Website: apple-inc
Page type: customer-info-address
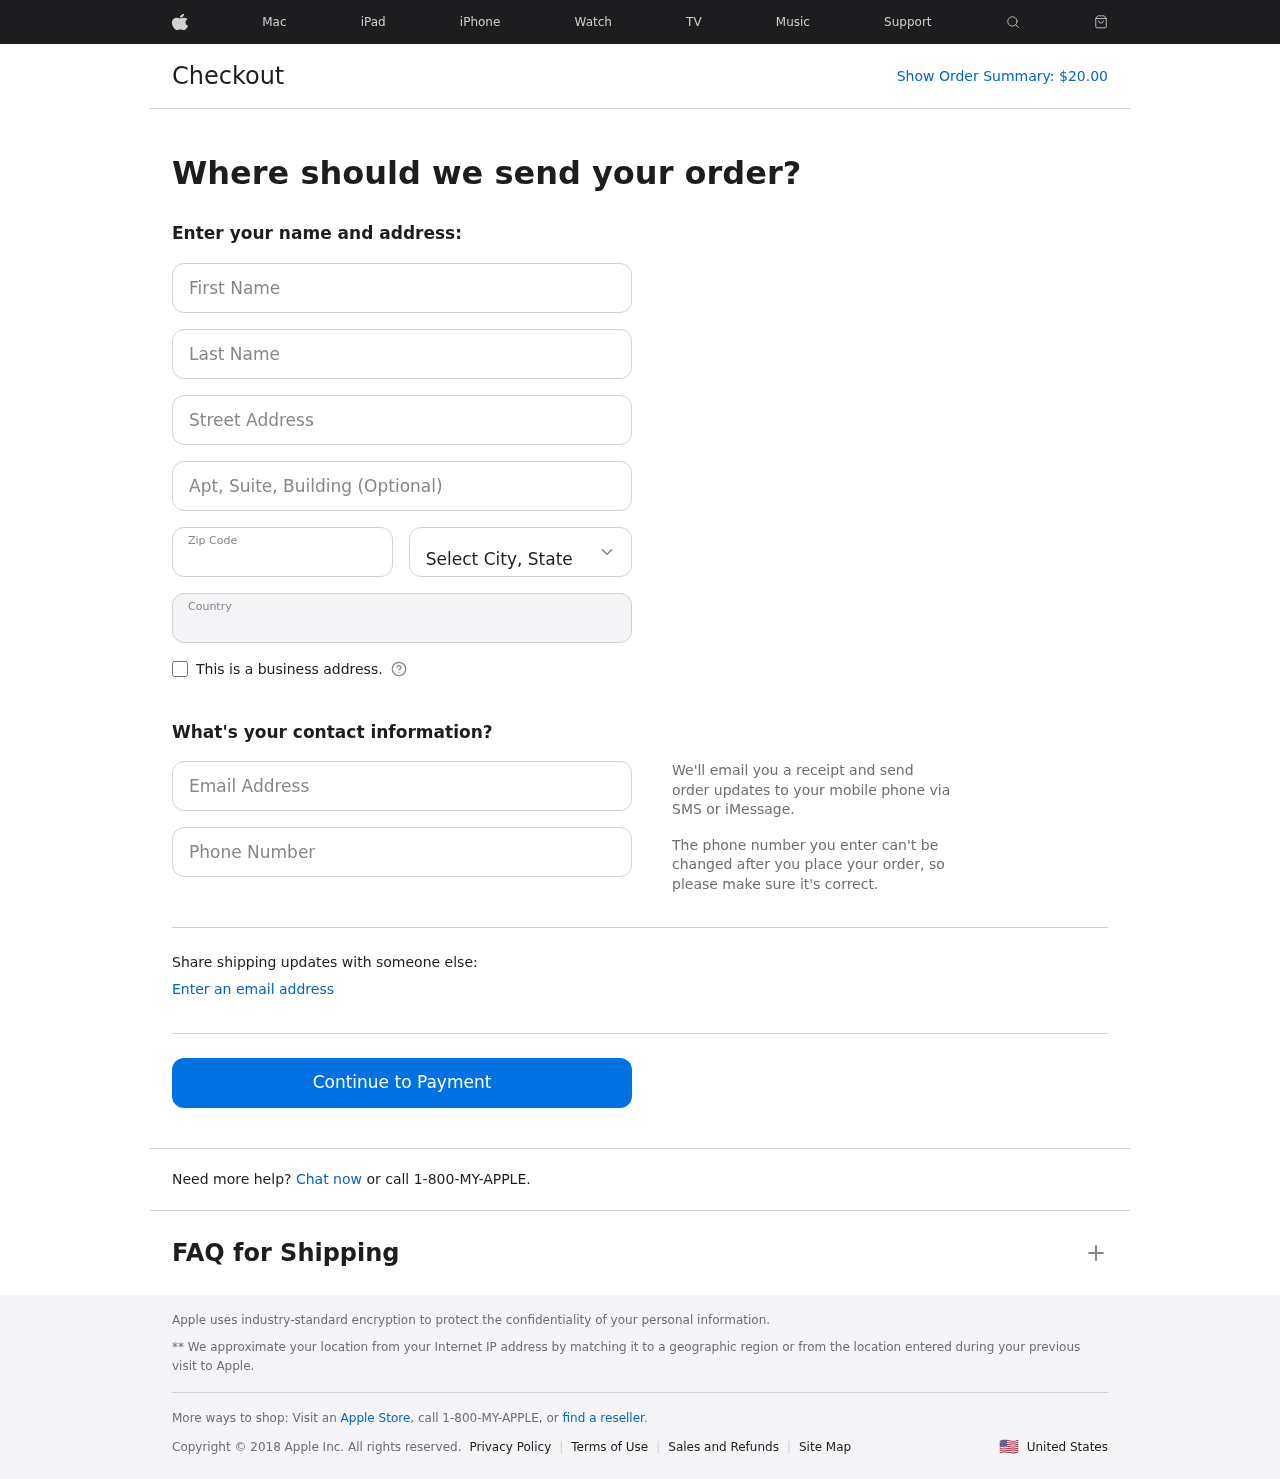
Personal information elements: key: PII_CITY_STATE
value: East Denise, CA
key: PII_COUNTRY
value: United States
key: PII_EMAIL
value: howard_crane@yahoo.com
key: PII_FIRSTNAME
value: Howard
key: PII_LASTNAME
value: Crane
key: PII_PHONE
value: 8594887423
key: PII_POSTCODE
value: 20872
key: PII_STREET
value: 15231 Jamie Station
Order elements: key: ORDER_TOTAL
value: $20.00